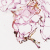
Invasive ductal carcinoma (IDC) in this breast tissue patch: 0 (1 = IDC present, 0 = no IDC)